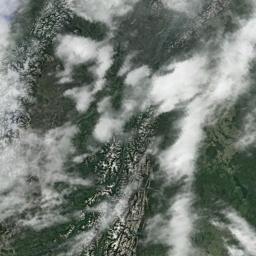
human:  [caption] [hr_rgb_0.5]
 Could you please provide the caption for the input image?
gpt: The white cloud is above green land .

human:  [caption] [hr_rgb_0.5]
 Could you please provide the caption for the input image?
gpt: White clouds on green hills .

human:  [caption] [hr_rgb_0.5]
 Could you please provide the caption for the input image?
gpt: There is a thick cloud and a thin cloud on the sea .

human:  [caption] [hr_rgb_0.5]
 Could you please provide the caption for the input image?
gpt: The stratus clouds and cumulus clouds are located above the land covered by dense vegetation and some snow on the mountains on the land .

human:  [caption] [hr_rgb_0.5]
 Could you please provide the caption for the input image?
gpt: Plentiful slices of white clouds over a green land .